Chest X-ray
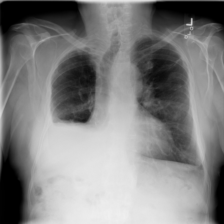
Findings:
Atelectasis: negative
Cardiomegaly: negative
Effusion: positive
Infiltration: negative
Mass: negative
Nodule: negative
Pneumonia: negative
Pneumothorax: negative
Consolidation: negative
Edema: negative
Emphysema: negative
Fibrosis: negative
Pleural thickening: negative
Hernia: negative